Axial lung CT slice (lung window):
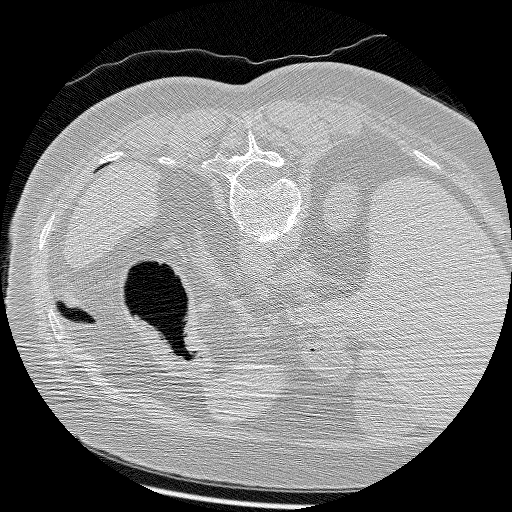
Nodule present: no